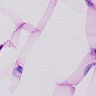
Metastatic tissue present: no